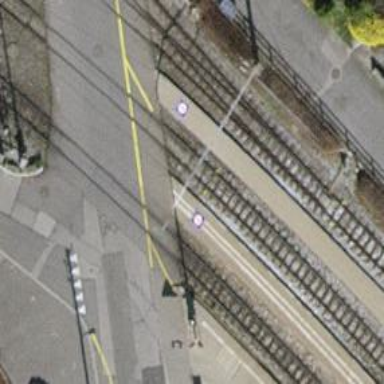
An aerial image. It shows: Railway station.